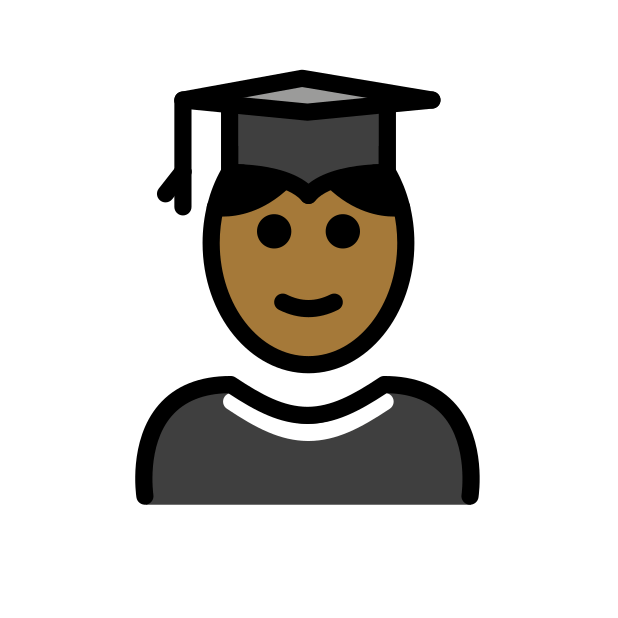
student: medium-dark skin tone